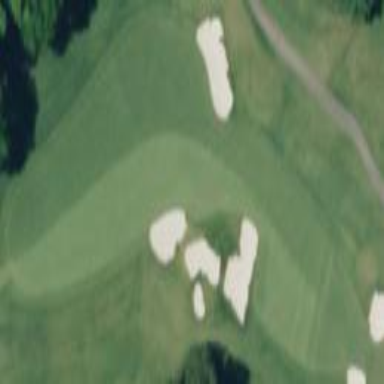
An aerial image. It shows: Grassy area designated as golf fairway.